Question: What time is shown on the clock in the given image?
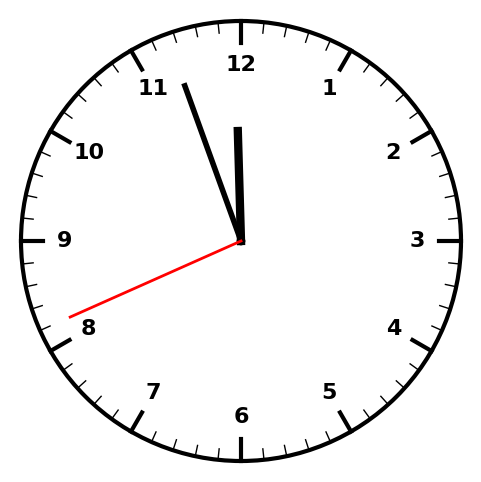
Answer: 11:56:41